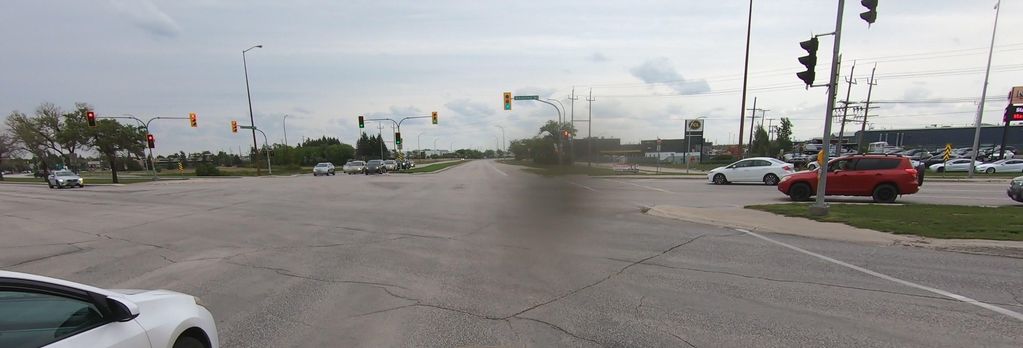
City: winnipeg